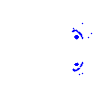
Particle: kaon